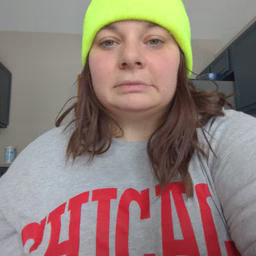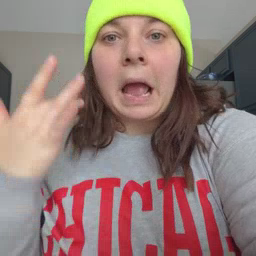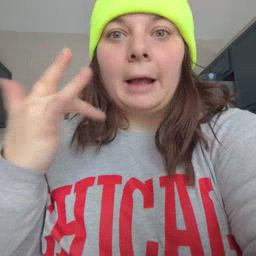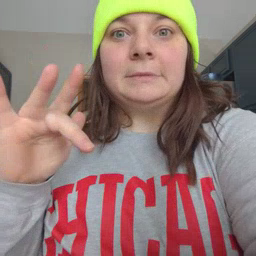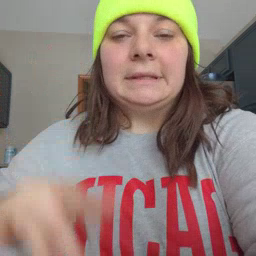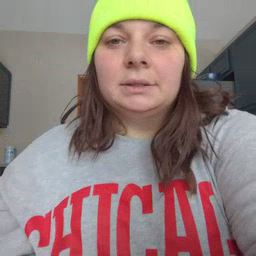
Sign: empty